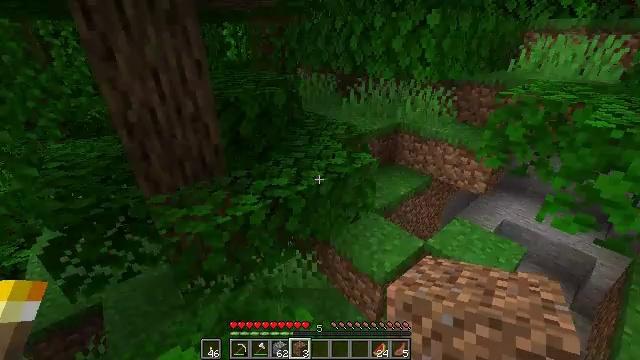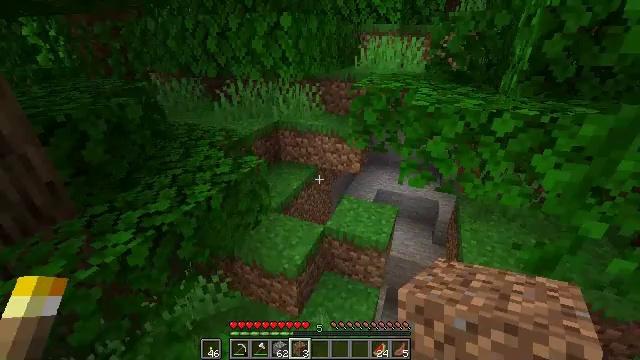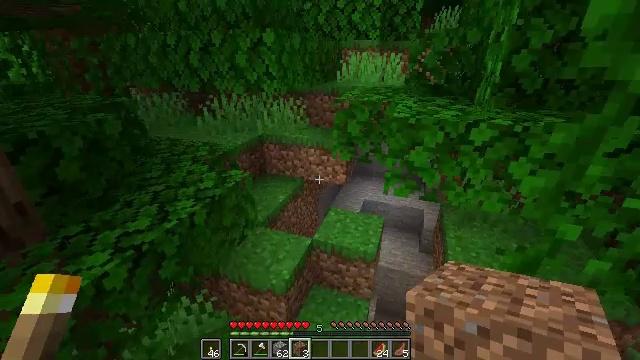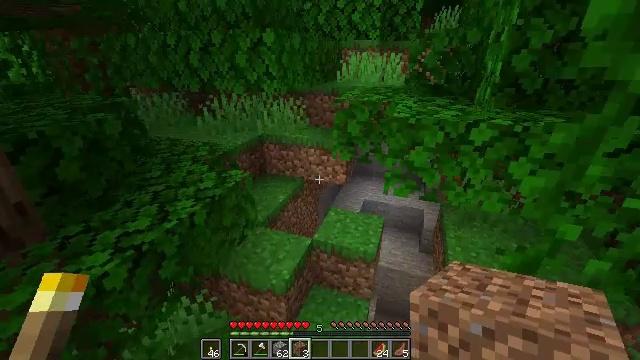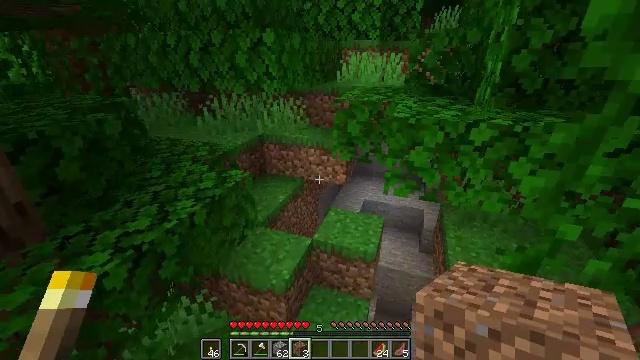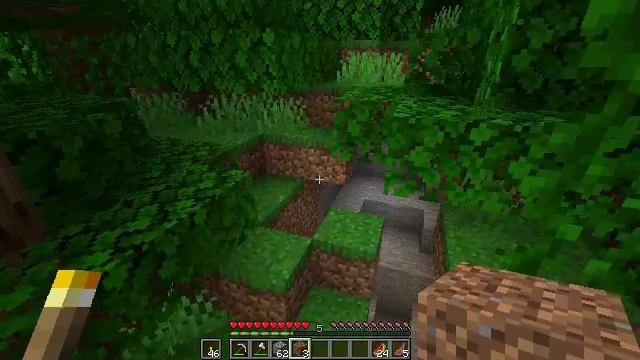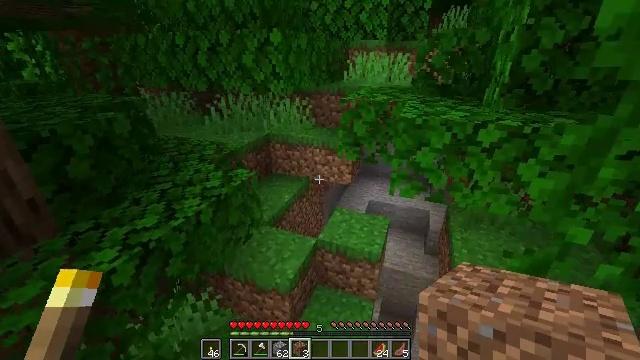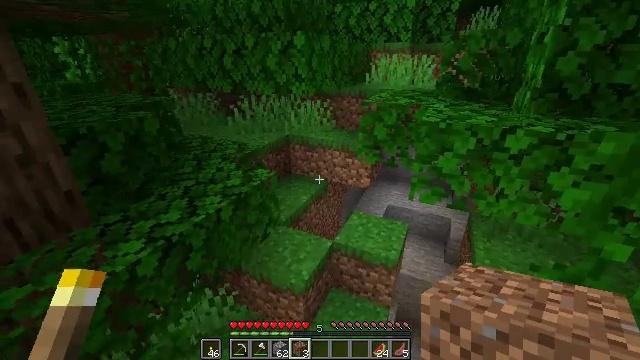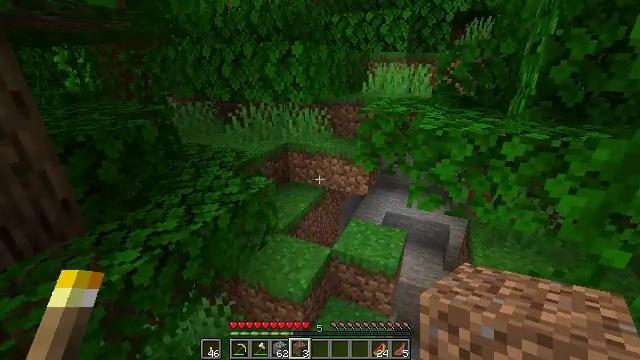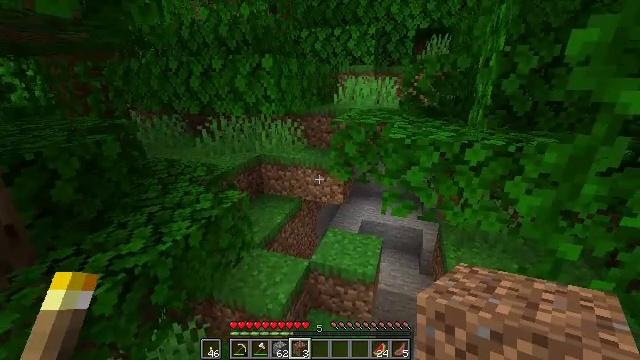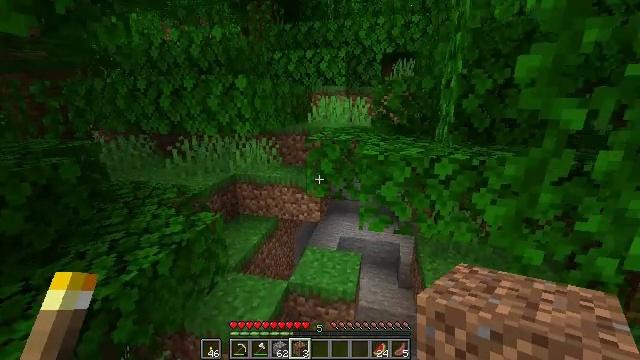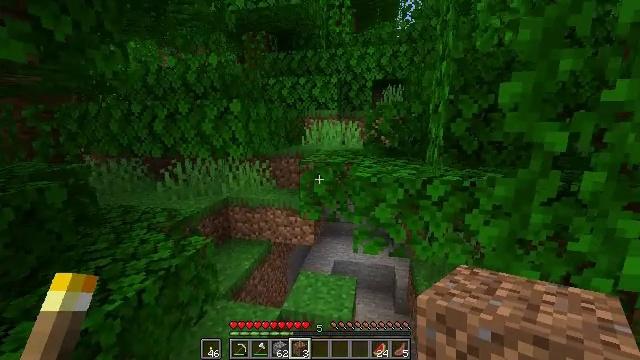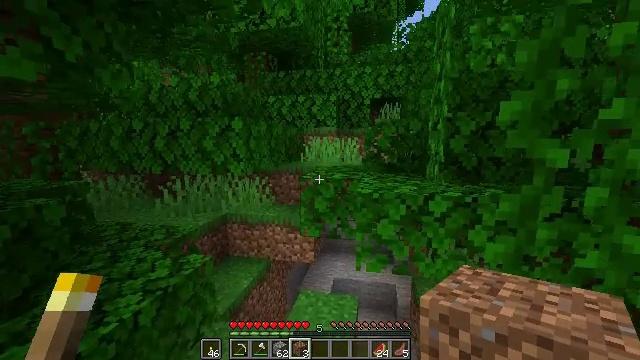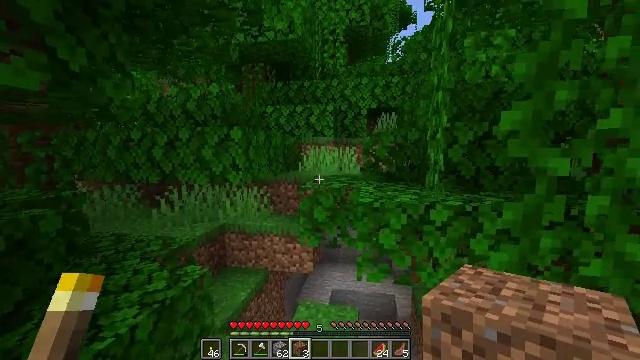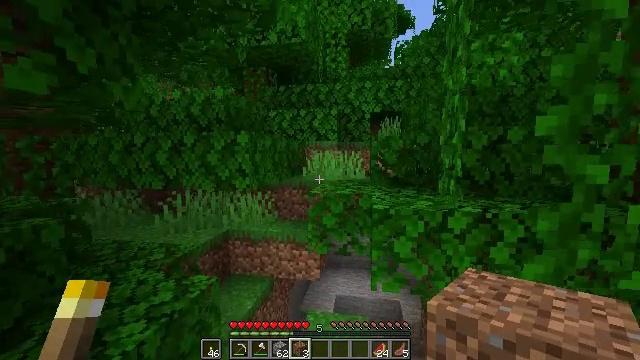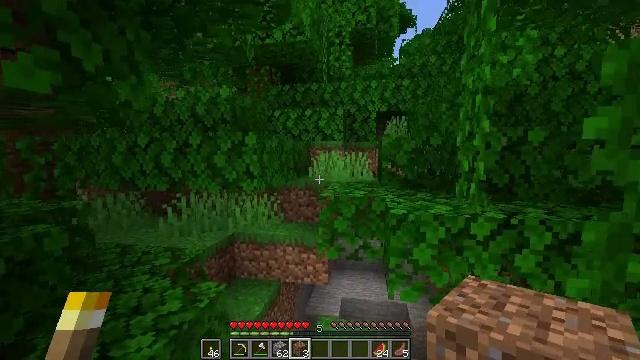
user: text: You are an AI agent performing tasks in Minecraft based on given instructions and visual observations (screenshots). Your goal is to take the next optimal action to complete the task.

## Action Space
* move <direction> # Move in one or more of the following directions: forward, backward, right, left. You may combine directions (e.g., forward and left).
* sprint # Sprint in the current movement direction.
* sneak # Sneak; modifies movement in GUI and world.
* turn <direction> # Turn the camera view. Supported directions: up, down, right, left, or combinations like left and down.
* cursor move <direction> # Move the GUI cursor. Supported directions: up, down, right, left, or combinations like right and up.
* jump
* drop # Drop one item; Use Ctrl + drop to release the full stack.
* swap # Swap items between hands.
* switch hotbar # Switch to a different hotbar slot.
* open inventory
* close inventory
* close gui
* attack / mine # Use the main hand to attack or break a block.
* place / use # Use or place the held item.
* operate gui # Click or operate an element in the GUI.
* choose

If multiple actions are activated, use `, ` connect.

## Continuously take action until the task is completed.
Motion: motion action
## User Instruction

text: Trim the tree by mining oak leaves.
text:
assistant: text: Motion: turn right
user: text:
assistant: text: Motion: turn right and up
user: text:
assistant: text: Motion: no_op
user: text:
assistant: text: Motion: no_op
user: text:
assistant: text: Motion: no_op
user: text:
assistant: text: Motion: turn left
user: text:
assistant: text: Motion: turn left
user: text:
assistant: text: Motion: turn up
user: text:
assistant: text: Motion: turn right and up
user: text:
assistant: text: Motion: turn right and up
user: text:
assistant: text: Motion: turn right and up
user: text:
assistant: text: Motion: move left, turn up
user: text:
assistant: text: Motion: move forward and move left, turn up
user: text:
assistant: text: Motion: move forward and move left
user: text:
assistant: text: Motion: move forward and move left
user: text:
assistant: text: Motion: move forward and move left
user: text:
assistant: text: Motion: move forward and move left
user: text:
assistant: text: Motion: move forward and move left
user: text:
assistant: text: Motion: move forward and move left, turn left
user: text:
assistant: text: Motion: move forward and move left, turn left and up
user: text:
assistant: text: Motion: move forward, turn left and up
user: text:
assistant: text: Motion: move forward, turn left and up
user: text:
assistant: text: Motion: move forward, sprint, turn left, jump
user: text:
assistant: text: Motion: move forward, sprint, jump
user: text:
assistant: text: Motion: move forward, sprint, jump
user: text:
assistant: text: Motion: move forward, sprint, jump
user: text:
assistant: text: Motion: move forward, sprint, jump
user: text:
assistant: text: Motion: move forward, sprint, jump
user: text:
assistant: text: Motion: move forward, sprint, jump
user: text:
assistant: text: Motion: move forward, sprint, turn left, jump